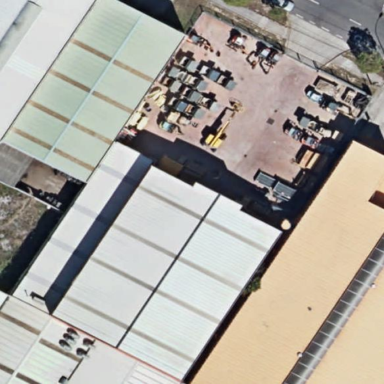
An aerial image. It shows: Industrial area with works in progress.